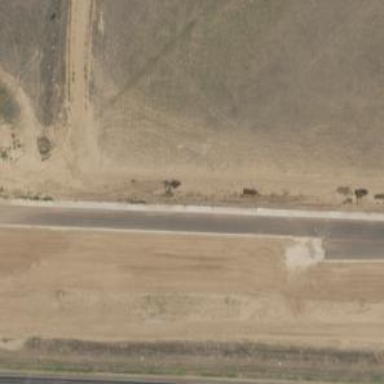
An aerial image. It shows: Trunk highway.